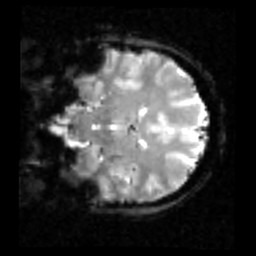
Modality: inplaneT2
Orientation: coronal
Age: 26
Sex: male